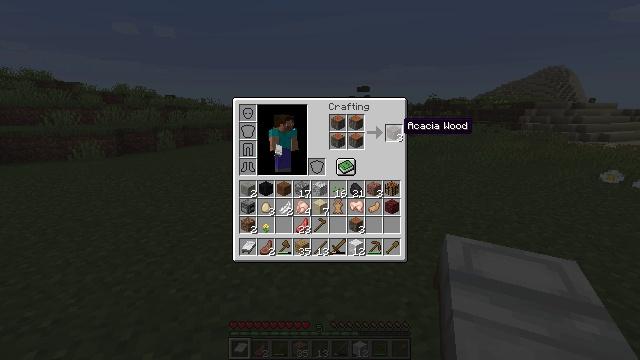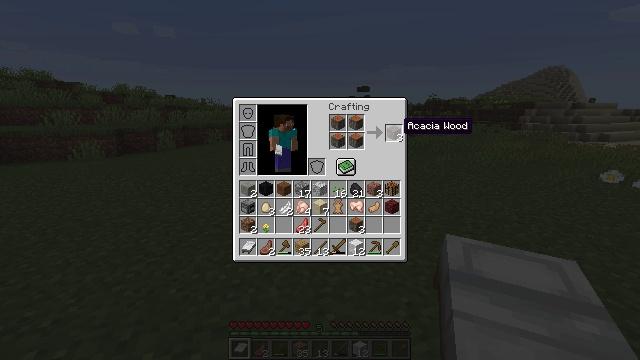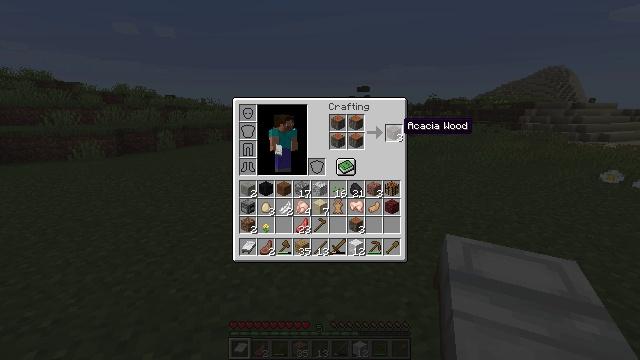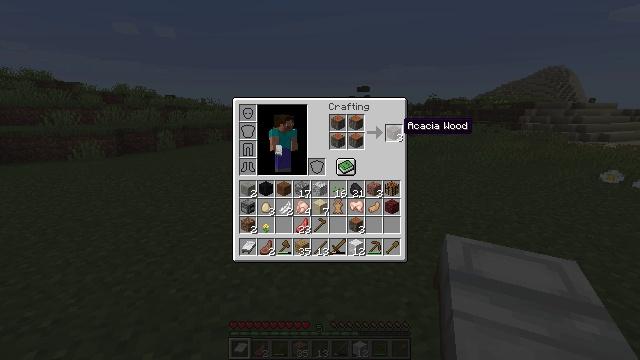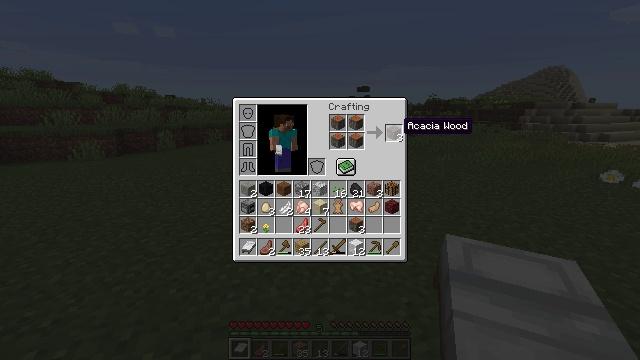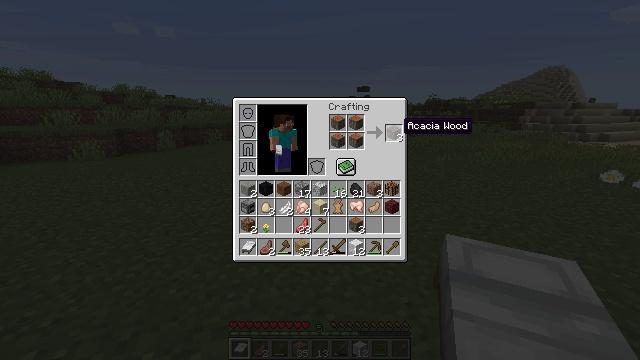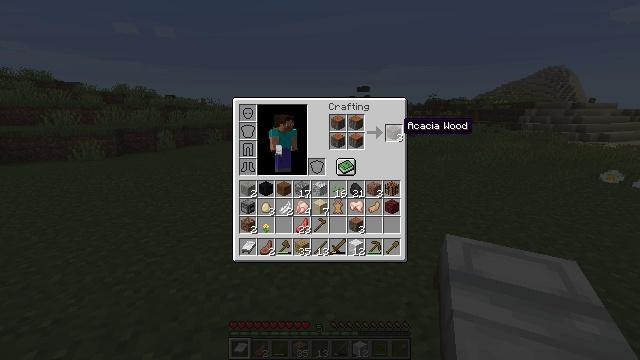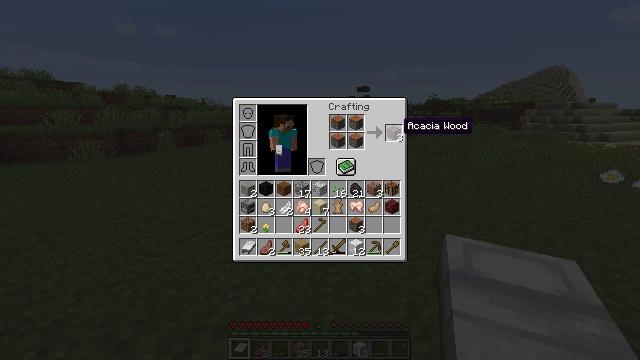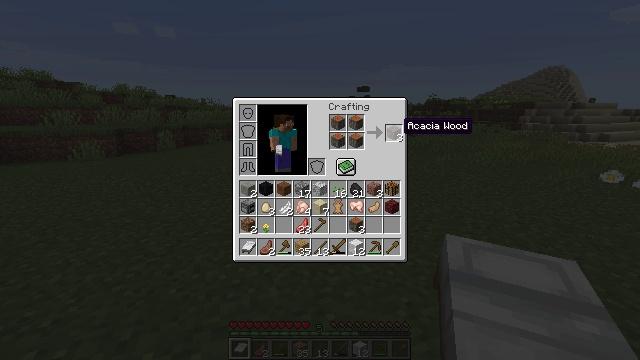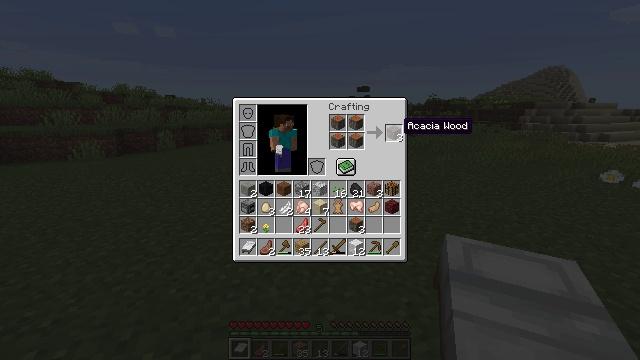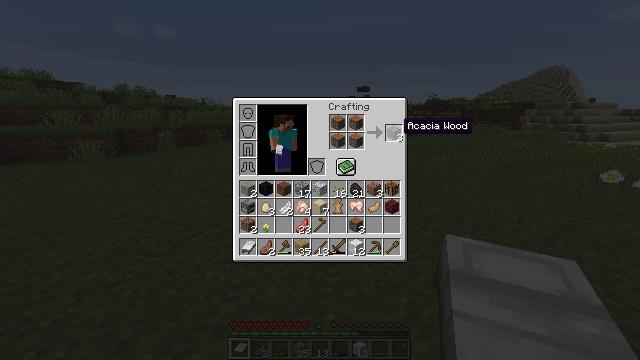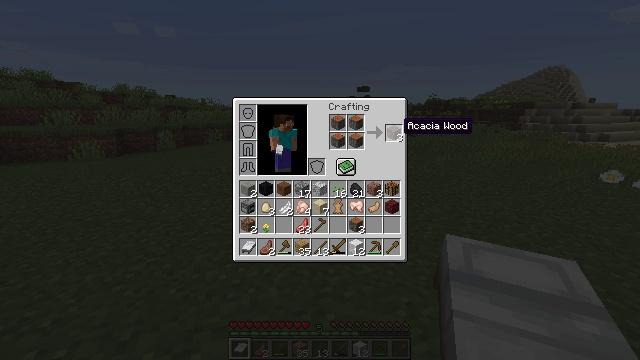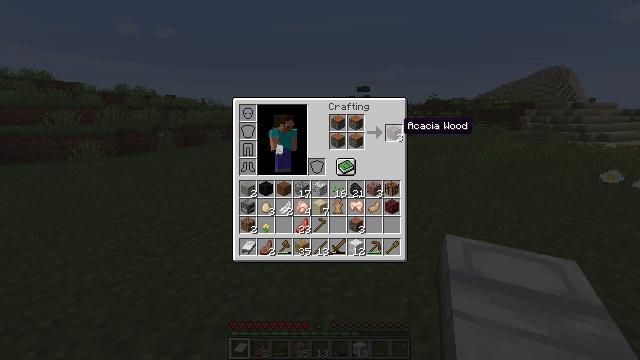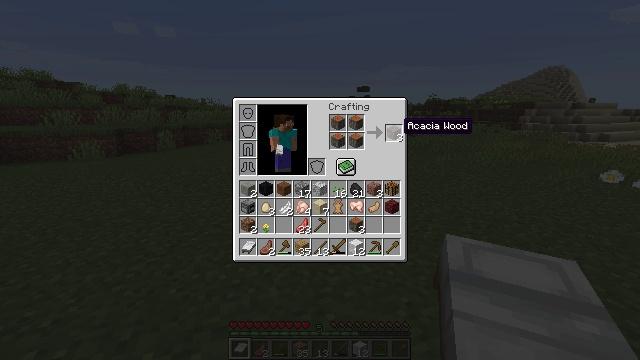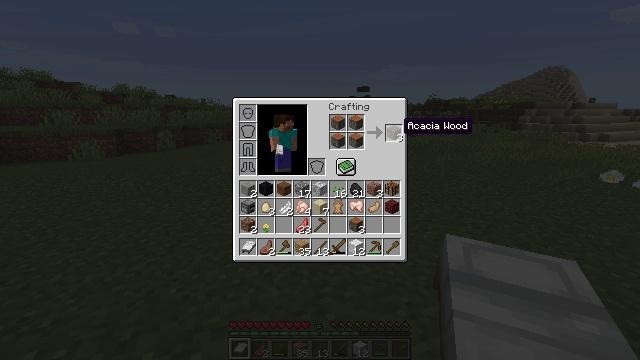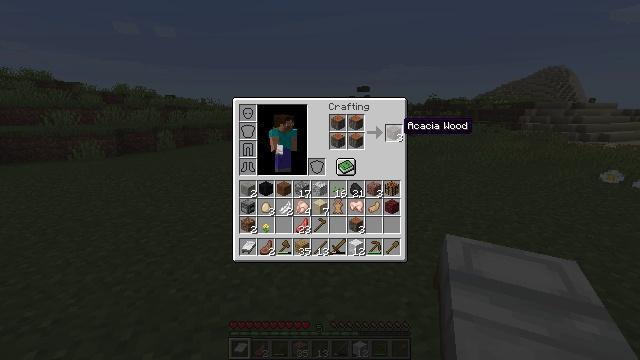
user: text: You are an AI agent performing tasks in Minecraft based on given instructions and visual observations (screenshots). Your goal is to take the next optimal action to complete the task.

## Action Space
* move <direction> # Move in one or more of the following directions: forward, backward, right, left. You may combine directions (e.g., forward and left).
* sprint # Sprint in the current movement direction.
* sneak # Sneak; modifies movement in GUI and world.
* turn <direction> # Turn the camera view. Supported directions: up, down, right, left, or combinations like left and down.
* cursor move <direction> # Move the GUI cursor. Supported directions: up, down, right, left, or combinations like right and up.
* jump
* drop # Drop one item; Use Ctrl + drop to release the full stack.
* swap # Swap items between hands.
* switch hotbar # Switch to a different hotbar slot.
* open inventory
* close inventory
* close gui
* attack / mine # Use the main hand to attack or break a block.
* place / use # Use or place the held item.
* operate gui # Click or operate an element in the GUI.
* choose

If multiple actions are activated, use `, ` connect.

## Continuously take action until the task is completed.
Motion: motion action
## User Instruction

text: Open your crafting grid to create acacia wood.
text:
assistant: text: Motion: no_op
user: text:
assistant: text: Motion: no_op
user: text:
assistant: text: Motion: no_op
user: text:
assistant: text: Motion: no_op
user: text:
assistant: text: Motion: no_op
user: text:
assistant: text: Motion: no_op
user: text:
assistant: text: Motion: no_op
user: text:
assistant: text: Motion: no_op
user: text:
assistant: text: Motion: no_op
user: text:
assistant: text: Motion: no_op
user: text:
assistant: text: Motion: no_op
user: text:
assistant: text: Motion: no_op
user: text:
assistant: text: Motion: no_op
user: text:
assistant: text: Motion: no_op
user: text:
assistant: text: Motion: no_op
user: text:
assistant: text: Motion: no_op
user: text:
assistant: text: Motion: no_op
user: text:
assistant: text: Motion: no_op
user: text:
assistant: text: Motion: no_op
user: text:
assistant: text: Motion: no_op
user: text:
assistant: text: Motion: no_op
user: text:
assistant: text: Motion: no_op
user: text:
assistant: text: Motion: cursor move left
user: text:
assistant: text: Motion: cursor move left
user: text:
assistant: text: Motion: no_op
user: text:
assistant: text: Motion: no_op
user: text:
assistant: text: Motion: no_op
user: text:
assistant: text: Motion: no_op
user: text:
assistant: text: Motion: no_op
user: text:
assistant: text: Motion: no_op